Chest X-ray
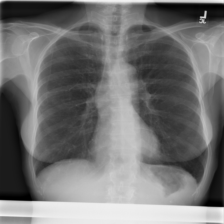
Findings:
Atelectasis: negative
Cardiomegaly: negative
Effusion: negative
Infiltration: negative
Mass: negative
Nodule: negative
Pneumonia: negative
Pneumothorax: negative
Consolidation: negative
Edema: negative
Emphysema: negative
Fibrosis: negative
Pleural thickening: negative
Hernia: negative